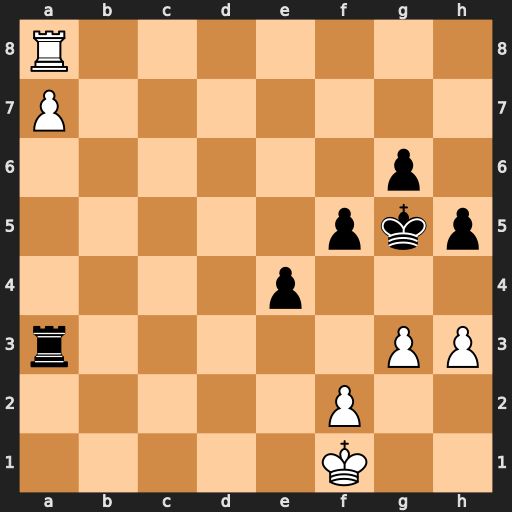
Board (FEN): R7/P7/6p1/5pkp/4p3/r5PP/5P2/5K2
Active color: w
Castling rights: -
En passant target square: -
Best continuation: h4+ Kg4 Kg2 f4 Rf8